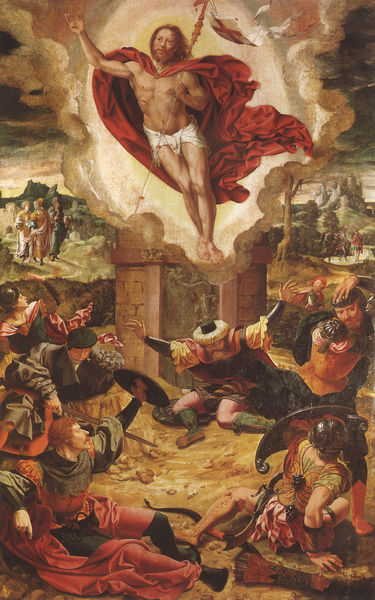
Titel: Hochaltar des Doms zu Xanten
Künstler: Henrick van Holt
Standort: Xanten, Dom St. Viktor (EU - D - NRW)
Schlagwörter: berg, felsen, gemälde, gott, hand, himmel, kampf, mann, nackt, weiß, wolken, frauen, gelb, grün, menschen, ocker, frau, grau, hintergrund, licht, rot, tuch, wolke, bart, stein, tot, erde, boden, gold, mantel, turm, engel, mauer, angst, banner, krieg, schlacht, soldaten, schild, blut, kreuz, helm, rüstung, schein, christus, jesus, stigmata, wundmale, muskel, segnung, erscheinung, jünger, turban, köcher, auferstehung, pfeile, himmelfahrt, abwehr, schilde, mandorla, osmane, osmanen, ernde